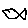
Label: fish